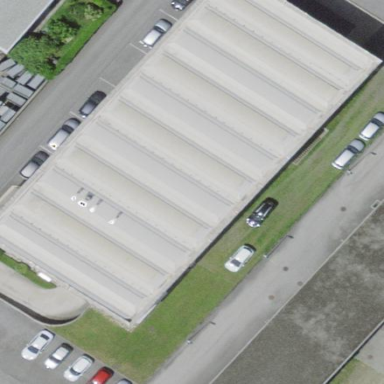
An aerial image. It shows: Industrial building.